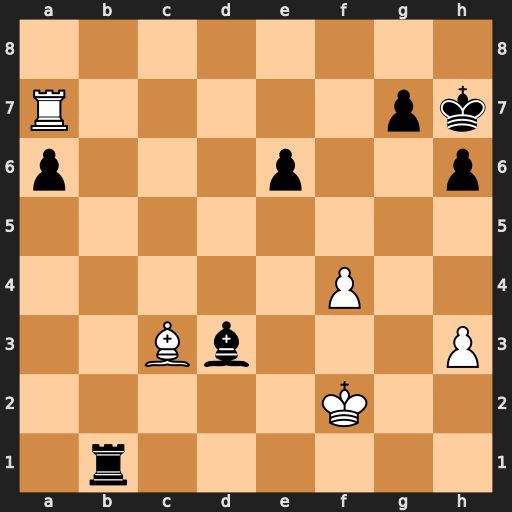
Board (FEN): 8/R5pk/p3p2p/8/5P2/2Bb3P/5K2/1r6
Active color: w
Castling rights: -
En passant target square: -
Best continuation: Rxg7+